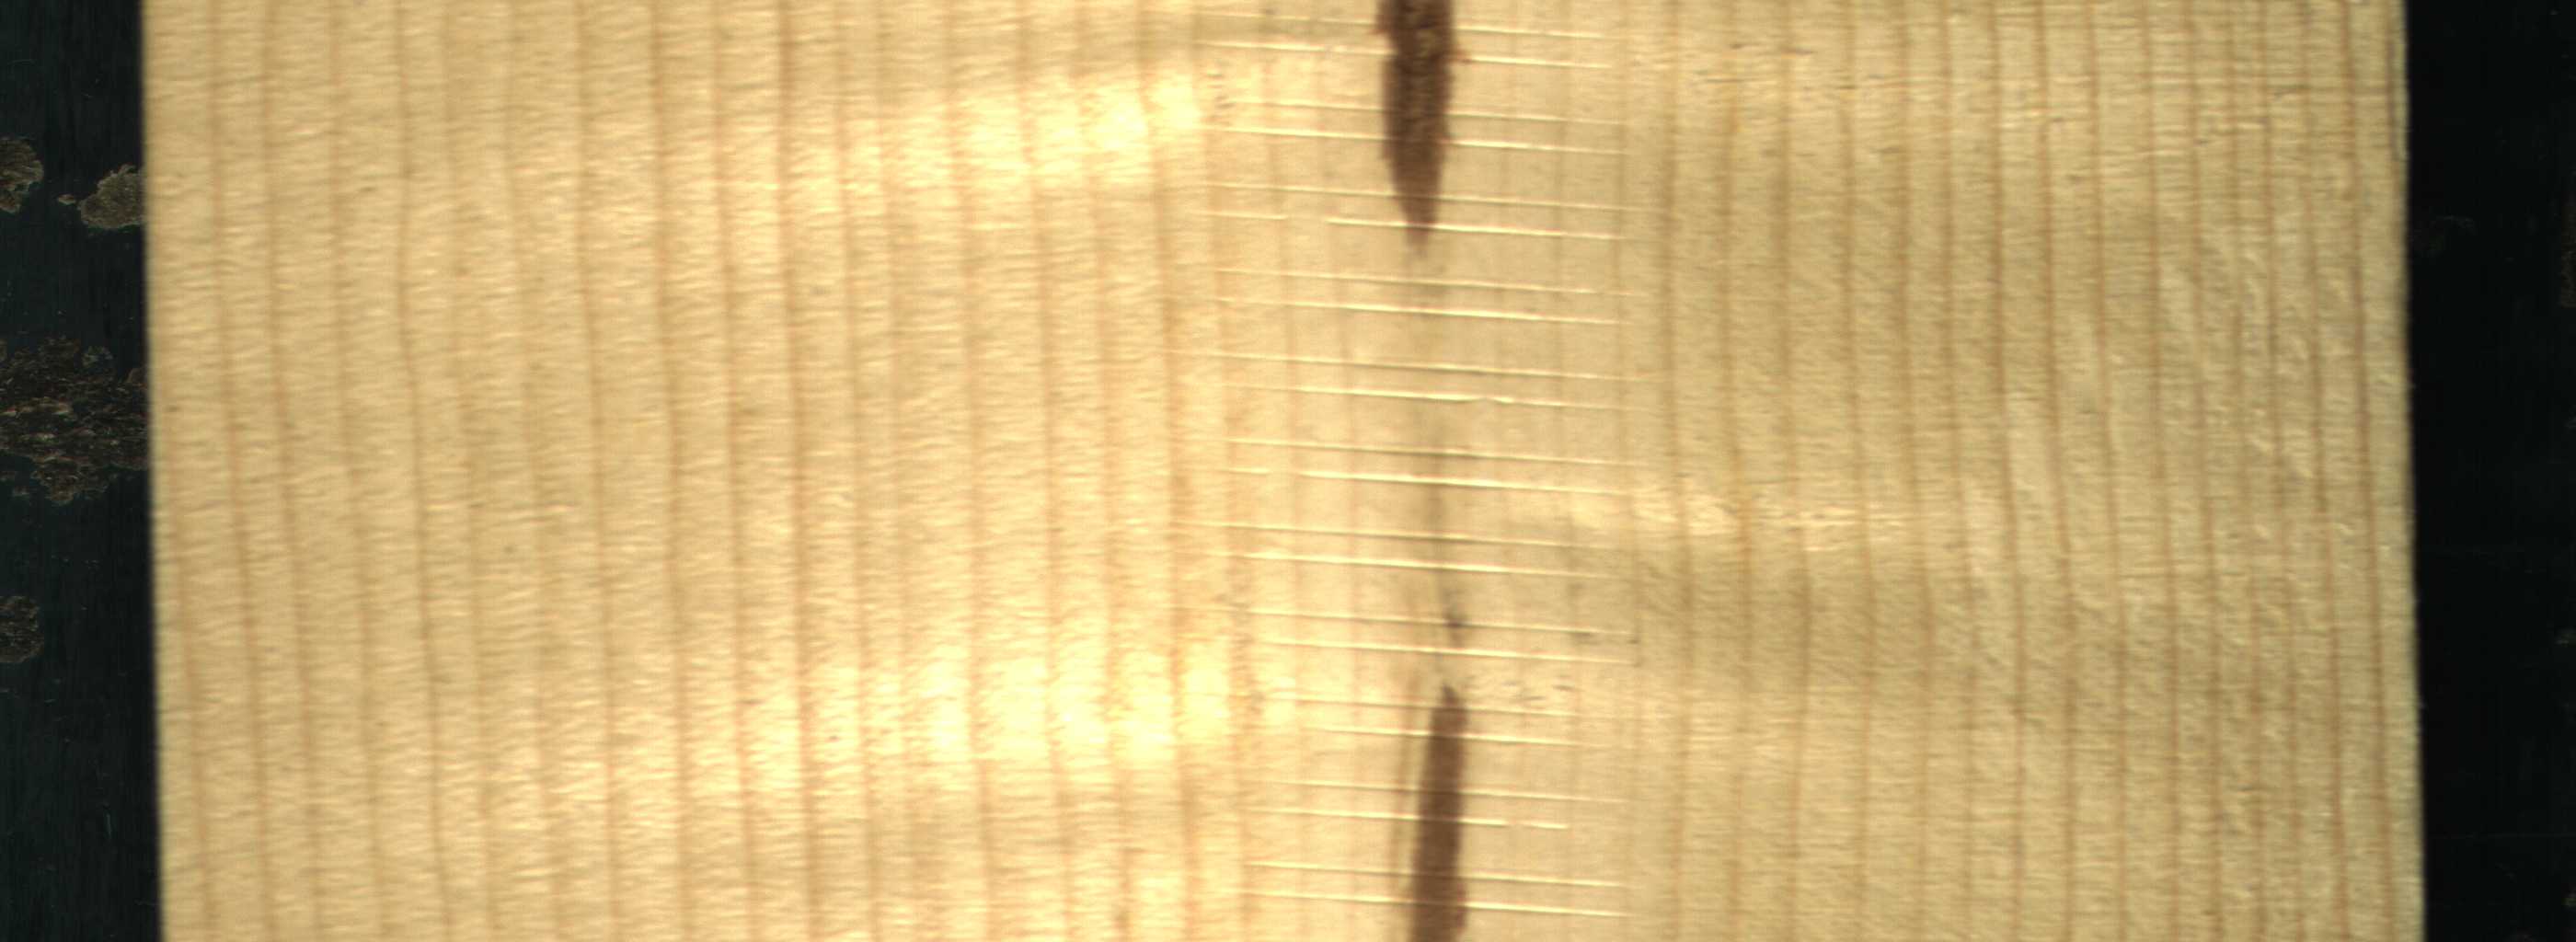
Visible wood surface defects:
Marrow
Marrow